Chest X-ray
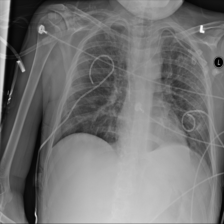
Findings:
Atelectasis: negative
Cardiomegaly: negative
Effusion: negative
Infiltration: negative
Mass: negative
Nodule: negative
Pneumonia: negative
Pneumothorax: negative
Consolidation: negative
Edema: negative
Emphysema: negative
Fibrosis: negative
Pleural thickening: negative
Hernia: negative